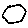
Label: hexagon